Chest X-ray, PA view. Patient: 20 years old, sex F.
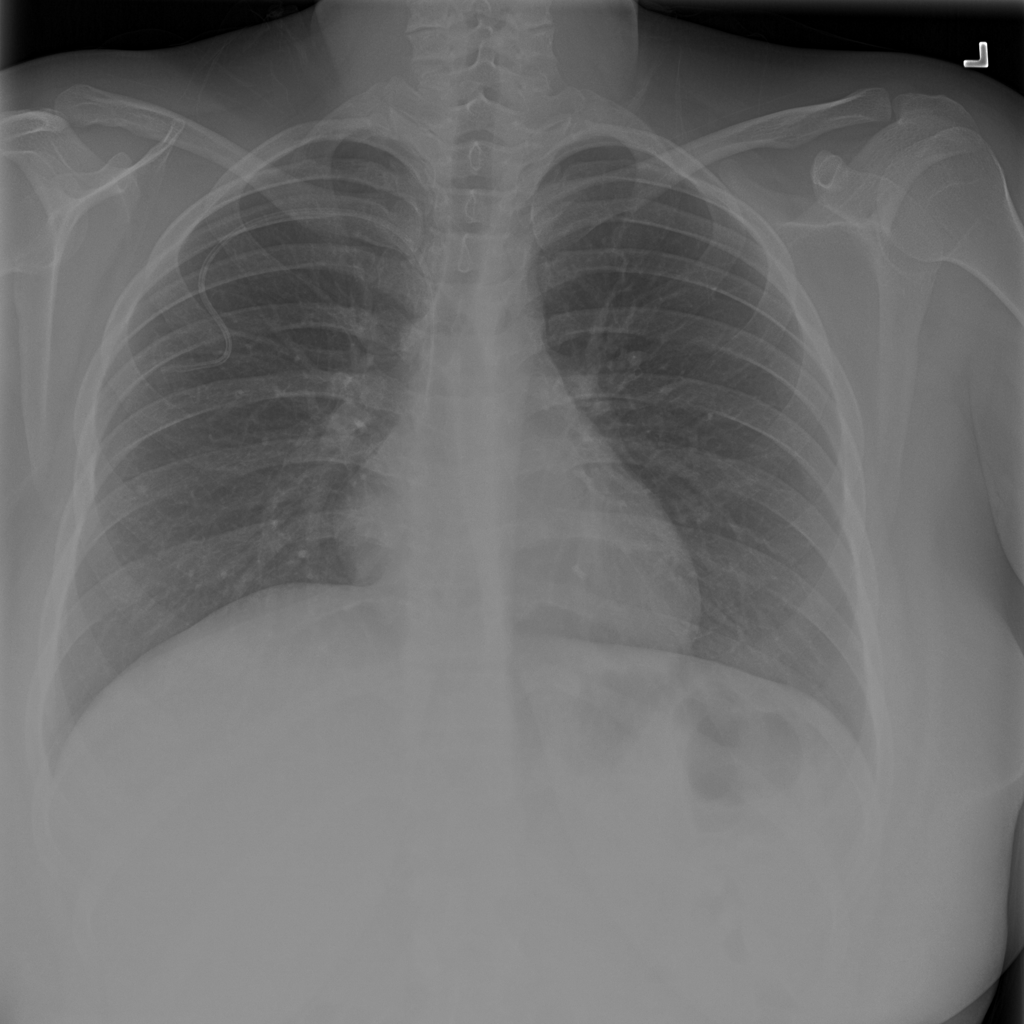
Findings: Infiltration